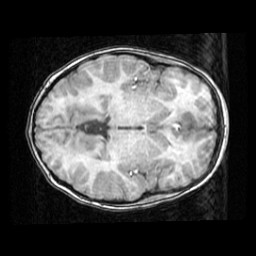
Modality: T1w
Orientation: axial
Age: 9
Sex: male
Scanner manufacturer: ge
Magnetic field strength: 1.5 T
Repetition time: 0.03333 s
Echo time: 0.008 s